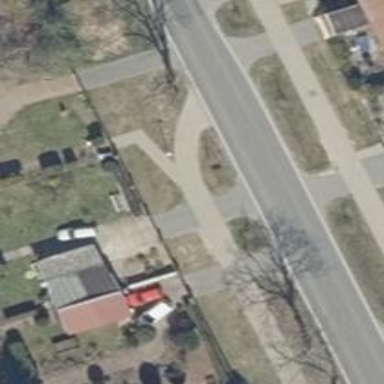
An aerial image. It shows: Driveway leading to service road.